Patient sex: F
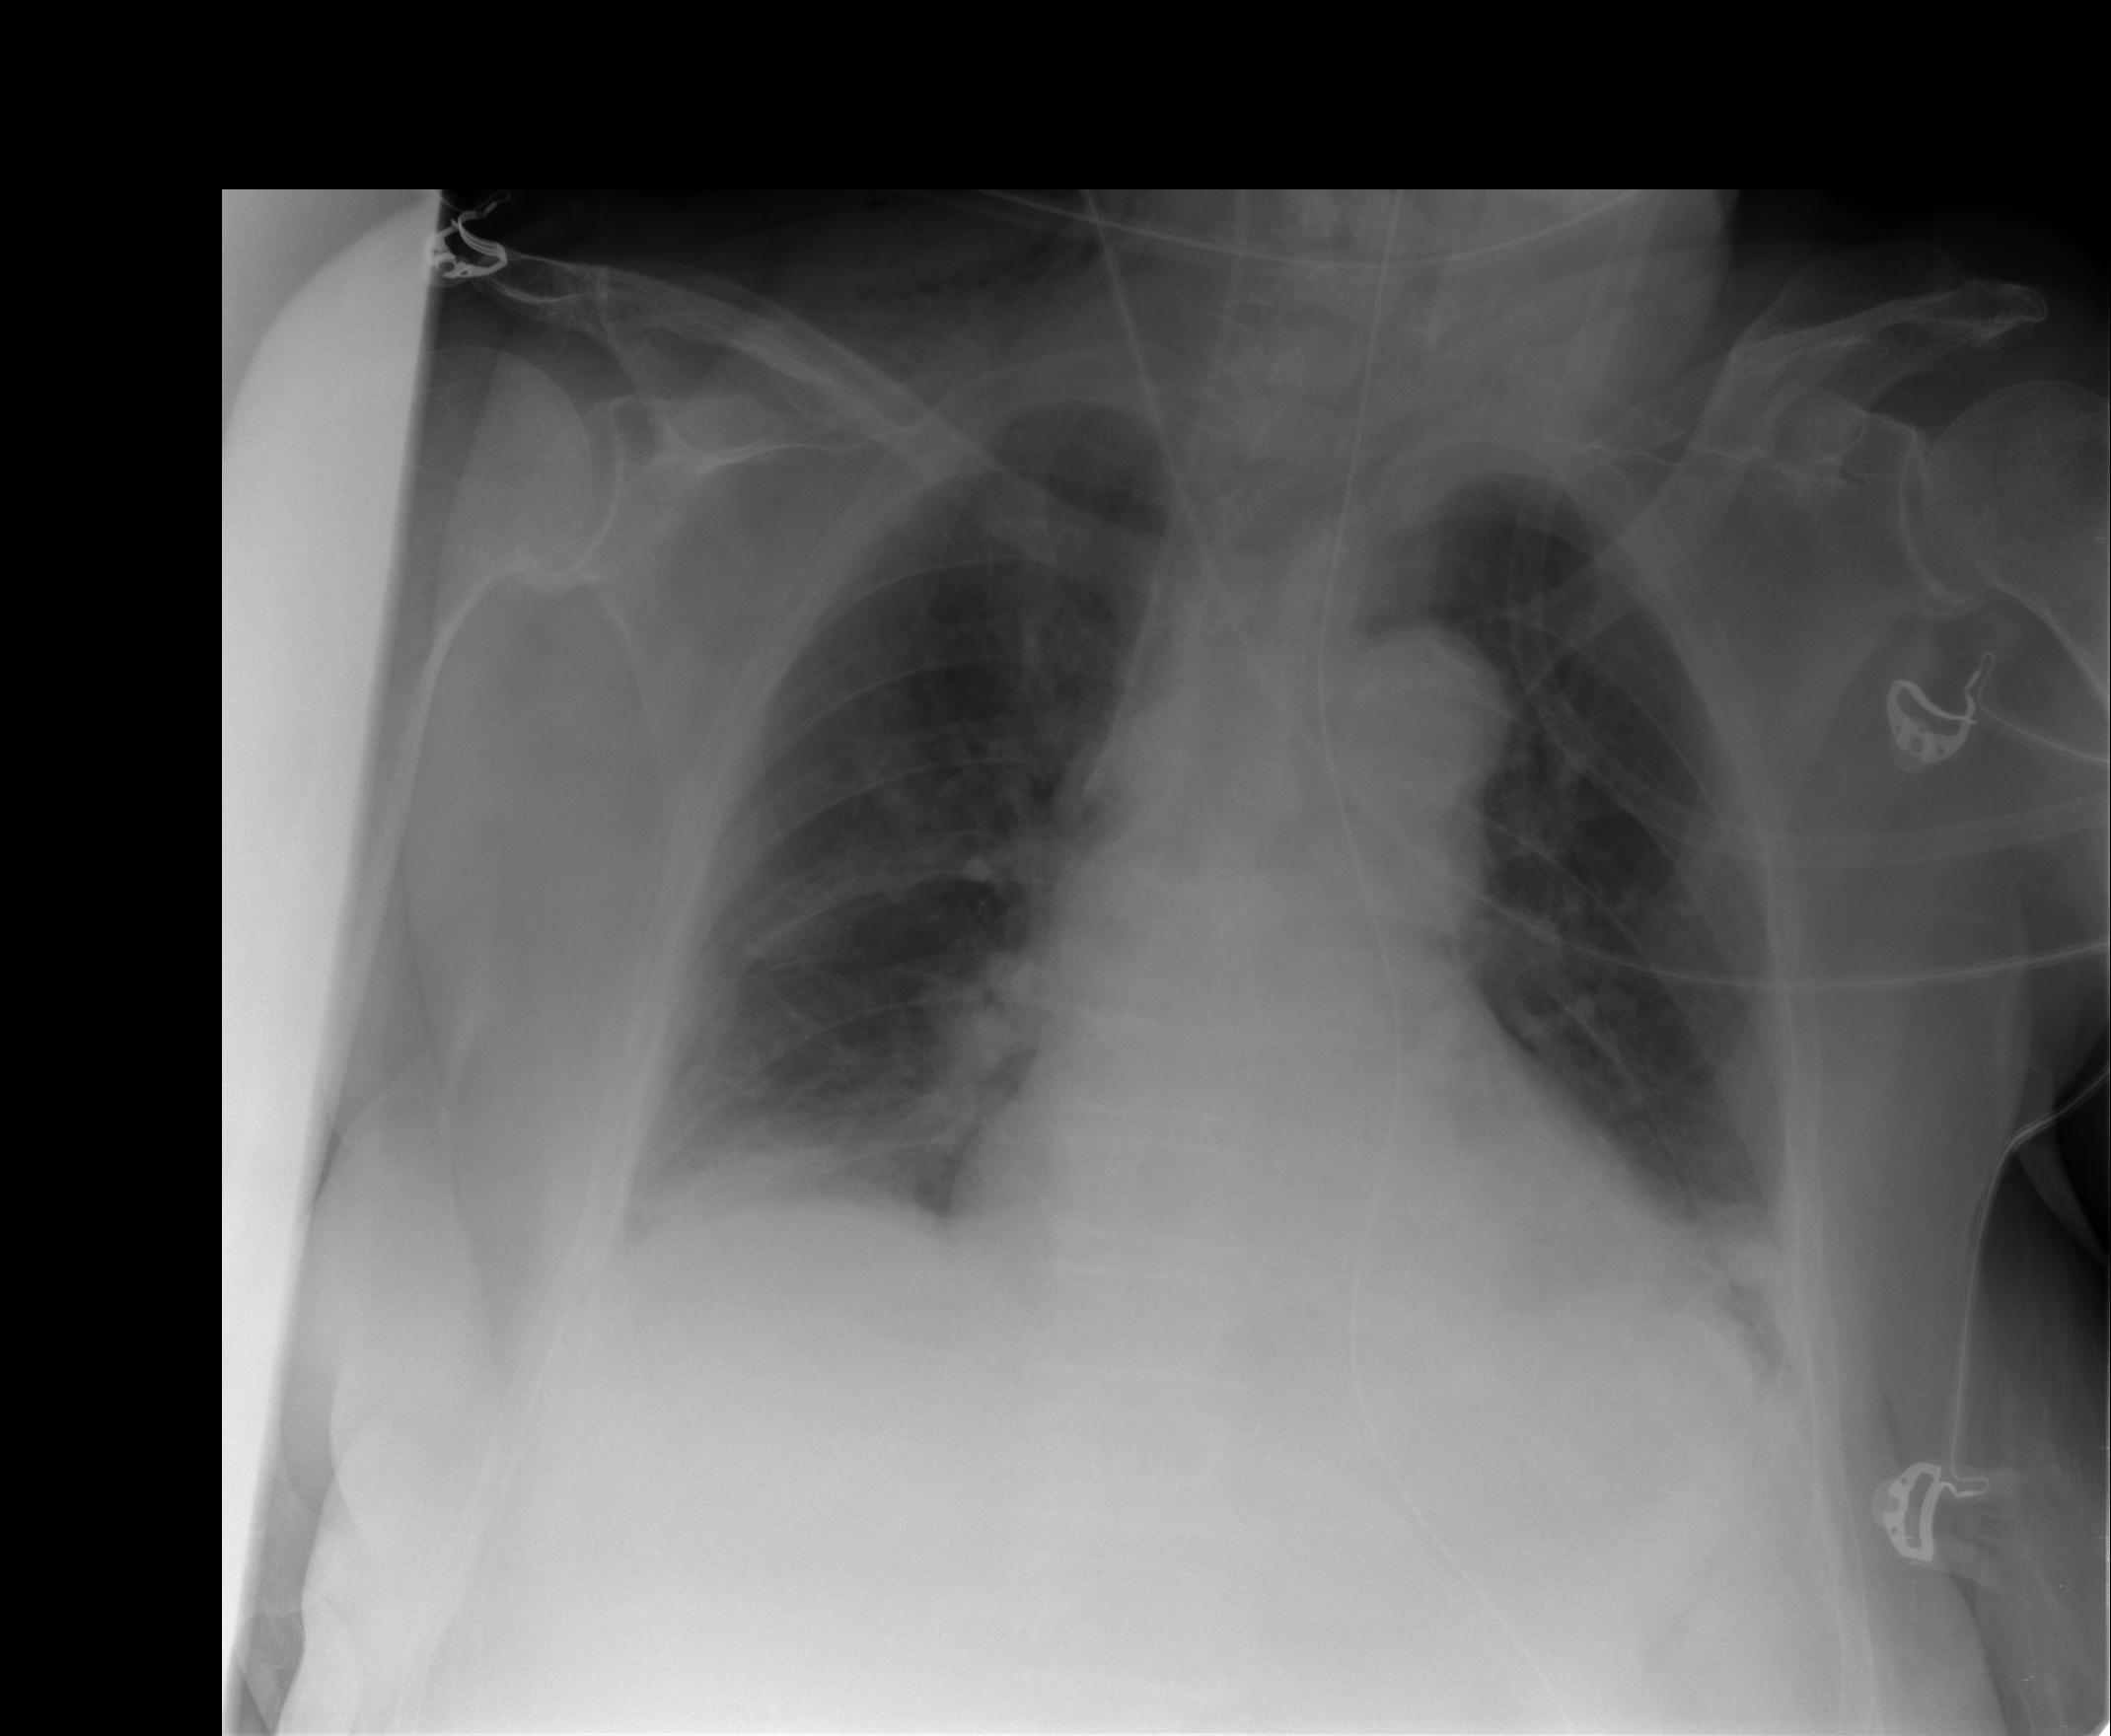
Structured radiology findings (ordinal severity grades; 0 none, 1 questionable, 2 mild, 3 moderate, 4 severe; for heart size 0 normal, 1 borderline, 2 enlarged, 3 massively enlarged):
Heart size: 2
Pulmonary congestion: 0
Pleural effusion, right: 0
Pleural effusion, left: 2
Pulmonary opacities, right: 0
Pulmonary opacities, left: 0
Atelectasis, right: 2
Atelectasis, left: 2